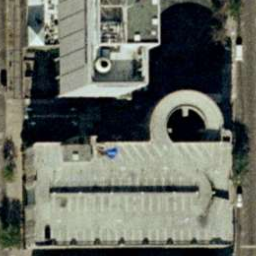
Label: buildings